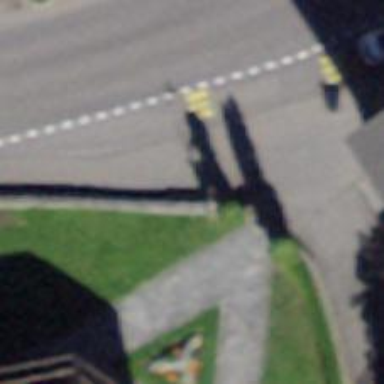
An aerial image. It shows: Post box is visible.